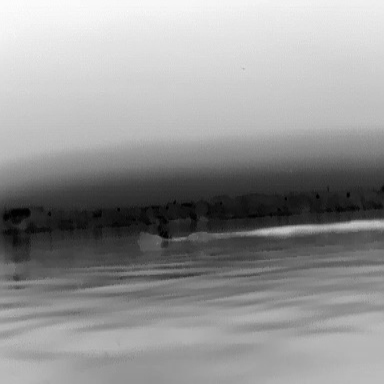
There is a canoe in the infrared image.